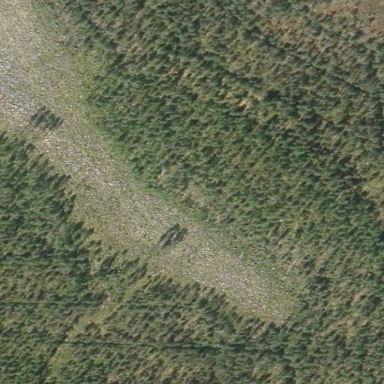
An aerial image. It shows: Woodland consisting mainly of needle-leaved trees.